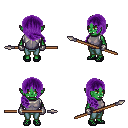
a pixel art fantasy rpg character, female body template, orc, green skin, steel chest armor, teal pants, purple right-swept hairstyle, metal gloves, ghillies, spear, four views (front, back, left, right), 2x2 character sprite sheet, small pixel art, hard edges, no anti-aliasing